Question: I've tried this on two different machines now on Windows 7 and it appears that the Window > New Window menu command is not available in Visual Studio 2010. It doesn't work for HTML, .aspx, and .js files, but does work for .css, .cs, and .xaml files. Has anyone else noticed this or knows why this is?
(I have the productivity power tools extension installed)

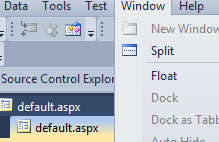
Answer: I found a registry entry at
[HKEY_LOCAL_MACHINE\SOFTWARE\Microsoft\VisualStudio.0\Languages\Language Services\HTML]
or
[HKEY_LOCAL_MACHINE\SOFTWARE\Wow6432Node\Microsoft\VisualStudio.0\Languages\Language Services\HTML]
for 64 bit machines
called "Single Code Window Only"
I deleted it and the menu command showed up!
Then I made a new window, and it was completely blank.
I checked with Visual Studio 8 and found the same thing. Apparently they have not implemented "new window" for some file types.
Apparently they had started to implement it for Visual Basic Files, but had it disabled because it hadn't been thoroughly tested yet ( <URL>.